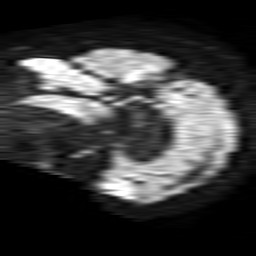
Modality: TRACE
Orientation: sagittal
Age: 73
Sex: female
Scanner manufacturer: philips
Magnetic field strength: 1.5 T
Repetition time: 4.6 s
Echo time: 0.08631 s